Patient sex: M
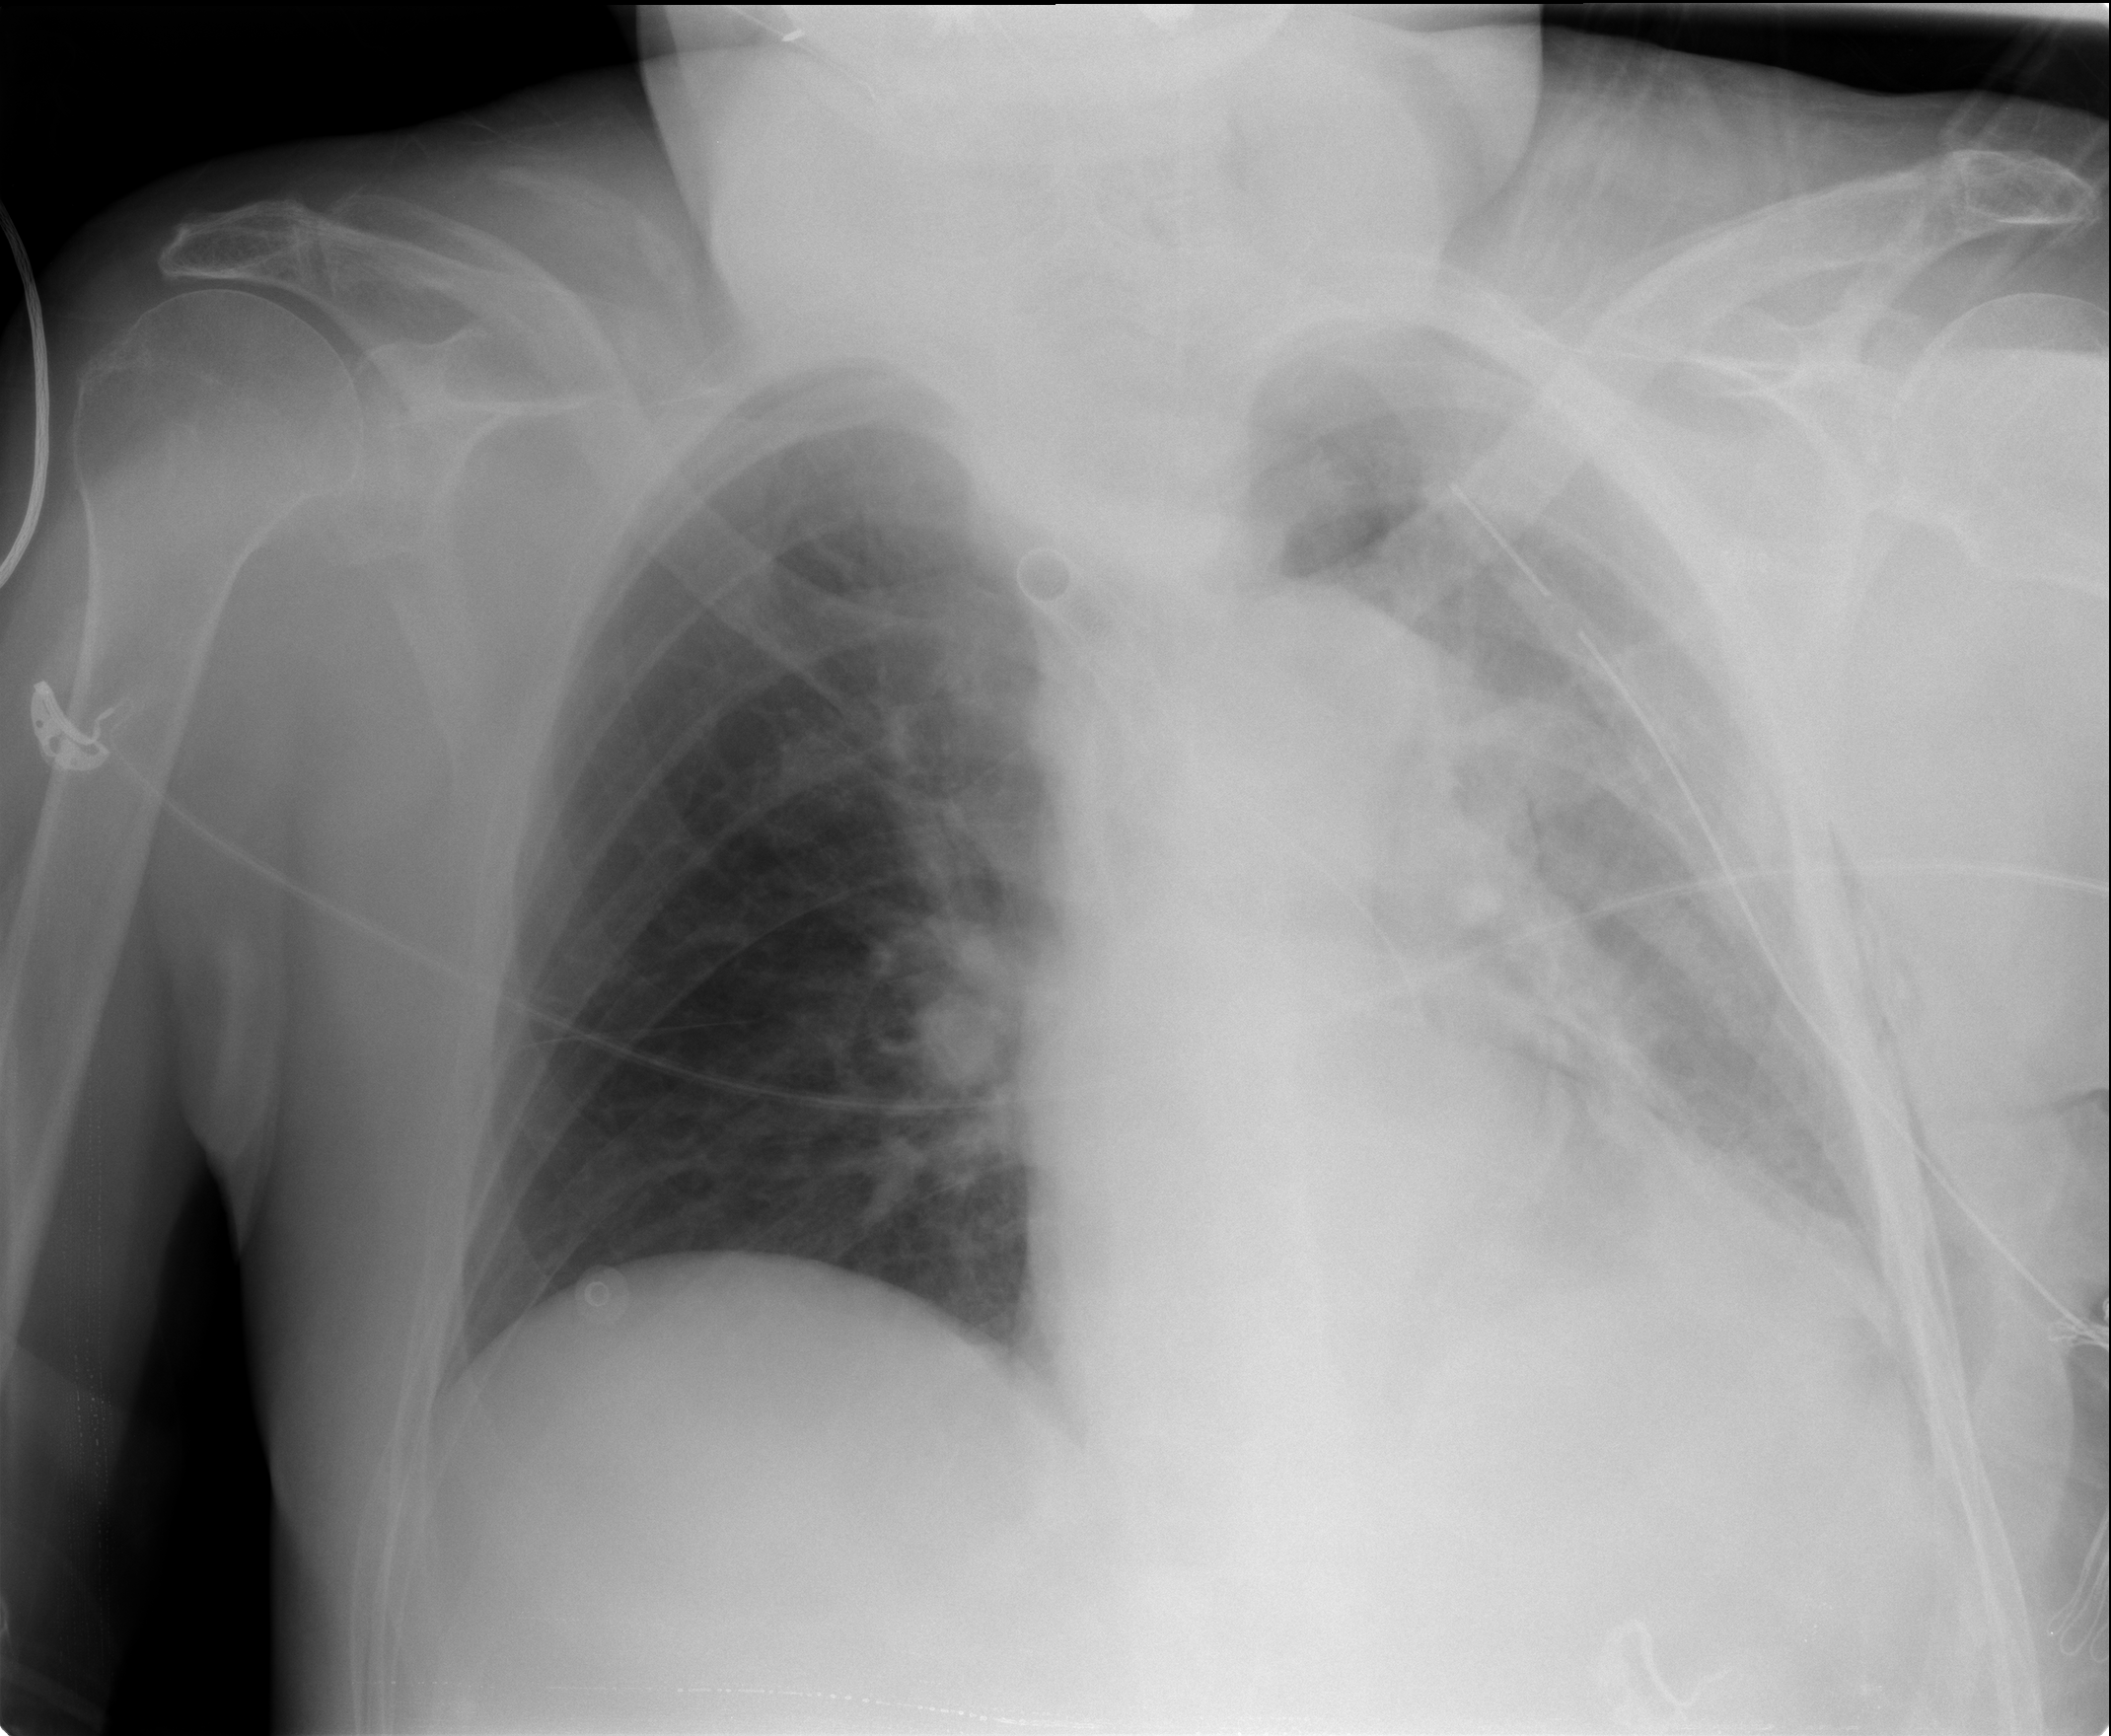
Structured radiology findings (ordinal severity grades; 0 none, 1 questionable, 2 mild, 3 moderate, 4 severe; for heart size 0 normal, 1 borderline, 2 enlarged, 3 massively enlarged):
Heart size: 2
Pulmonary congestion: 0
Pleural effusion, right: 0
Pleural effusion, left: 0
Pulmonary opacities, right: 0
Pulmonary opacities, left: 0
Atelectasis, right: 0
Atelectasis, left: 3